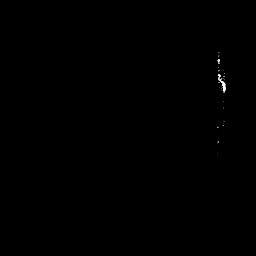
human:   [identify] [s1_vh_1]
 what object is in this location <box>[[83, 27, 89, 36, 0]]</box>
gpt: <ref>1 small ship at the right</ref>